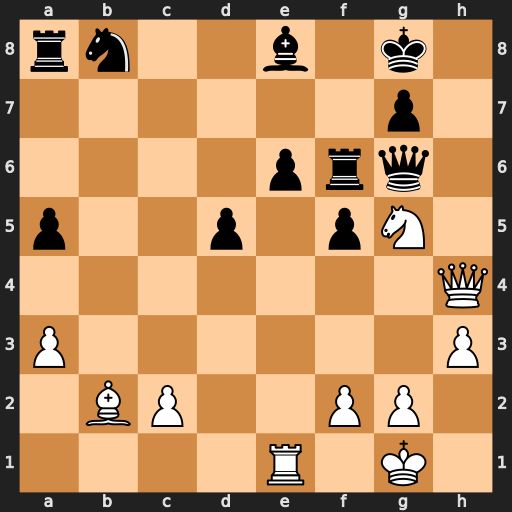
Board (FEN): rn2b1k1/6p1/4prq1/p2p1pN1/7Q/P6P/1BP2PP1/4R1K1
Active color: w
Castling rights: -
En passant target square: -
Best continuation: Bxf6 gxf6 Nxe6